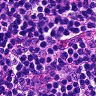
Metastatic tissue present: no